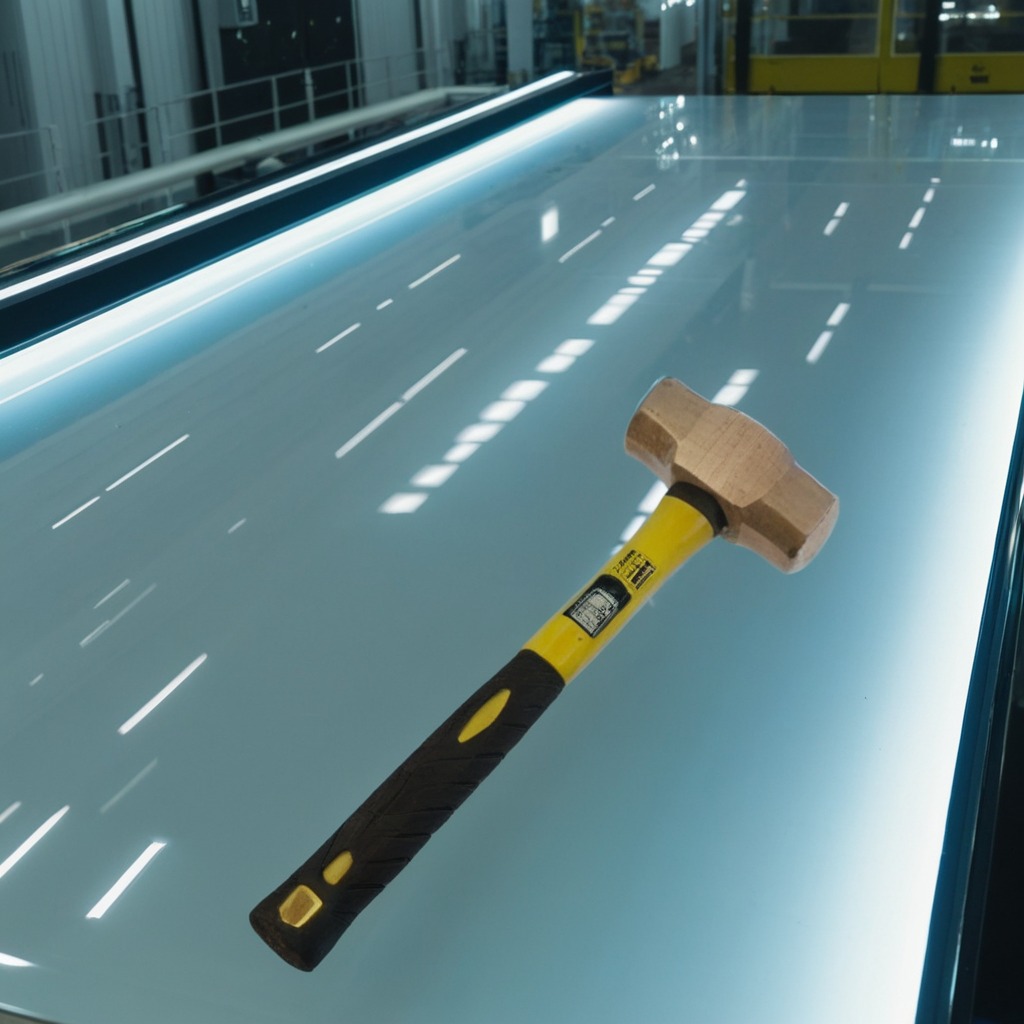
A hammer is lying on a high-gloss table in a ship maintenance bay industrial lighting.